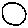
Label: circle